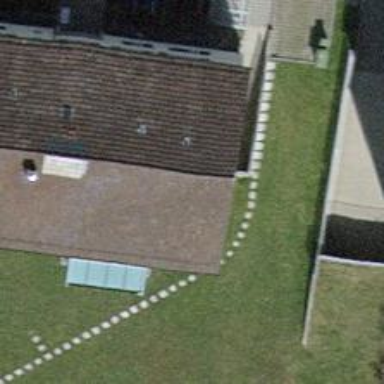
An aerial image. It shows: Footway made of paving stones.